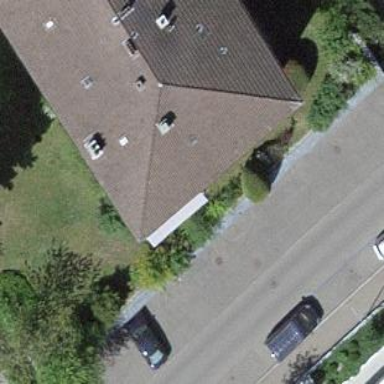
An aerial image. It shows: Group of garages.